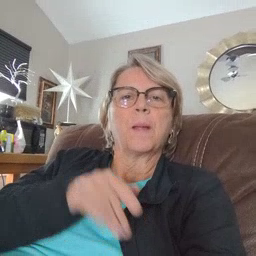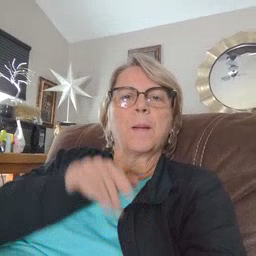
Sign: sick